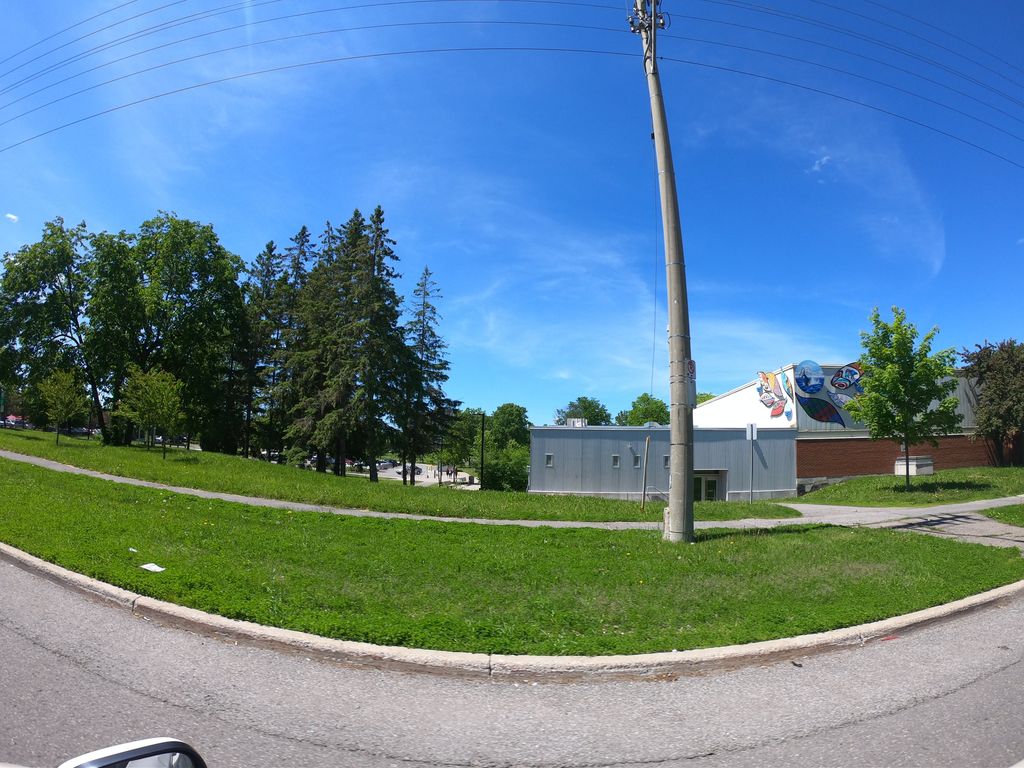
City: ottawa-gatineau